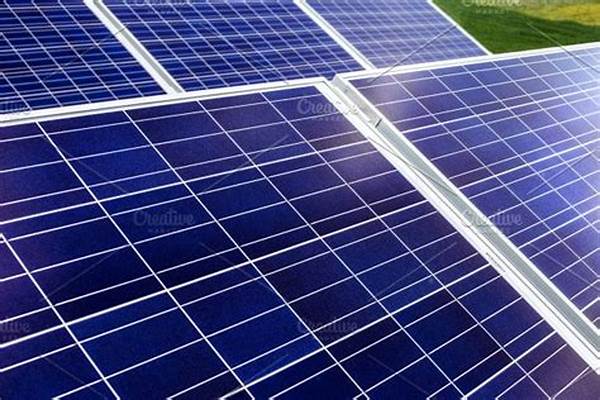
Label: Clean